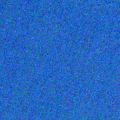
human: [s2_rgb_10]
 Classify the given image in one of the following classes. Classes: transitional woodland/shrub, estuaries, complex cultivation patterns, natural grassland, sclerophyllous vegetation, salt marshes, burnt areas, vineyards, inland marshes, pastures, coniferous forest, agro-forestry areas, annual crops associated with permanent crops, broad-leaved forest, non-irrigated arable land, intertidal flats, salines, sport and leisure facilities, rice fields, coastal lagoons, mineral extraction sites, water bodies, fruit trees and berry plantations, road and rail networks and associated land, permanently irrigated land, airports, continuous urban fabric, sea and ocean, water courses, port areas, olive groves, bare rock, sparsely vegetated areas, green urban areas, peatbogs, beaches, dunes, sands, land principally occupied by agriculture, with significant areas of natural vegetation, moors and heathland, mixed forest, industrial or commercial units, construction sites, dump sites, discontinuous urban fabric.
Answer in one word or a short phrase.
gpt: sea and ocean